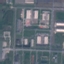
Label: Industrial